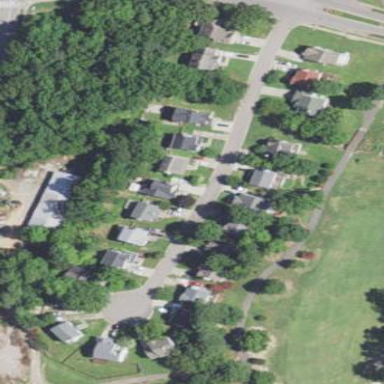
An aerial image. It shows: Residential area within neighborhood.